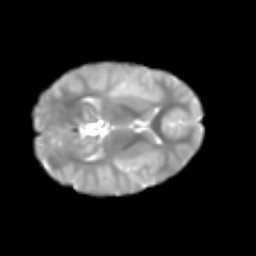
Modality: T2w
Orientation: axial
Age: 6
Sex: male
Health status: healthy